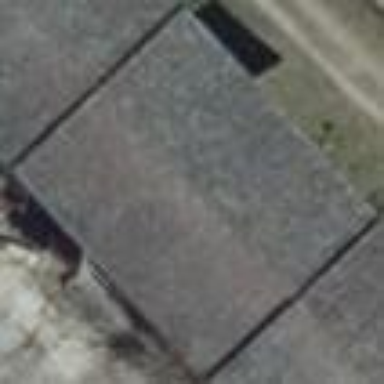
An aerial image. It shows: Historic building.